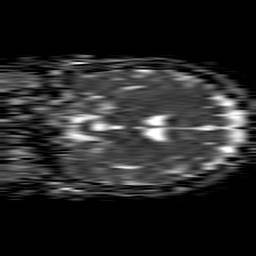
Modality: ADC
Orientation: coronal
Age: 29
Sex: female
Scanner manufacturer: philips
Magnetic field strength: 1.5 T
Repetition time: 4.6 s
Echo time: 0.08554 s